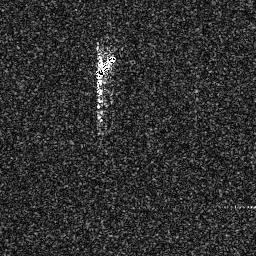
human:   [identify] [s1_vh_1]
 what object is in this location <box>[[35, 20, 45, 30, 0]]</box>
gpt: <ref>1 medium ship at the top</ref>